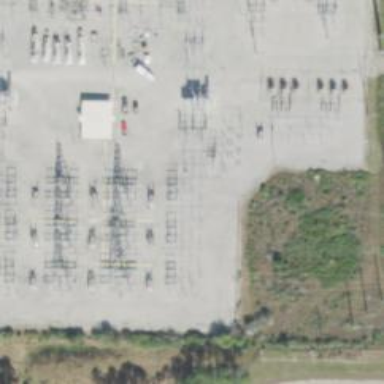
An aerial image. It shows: Switch for power supply.